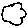
Label: cloud